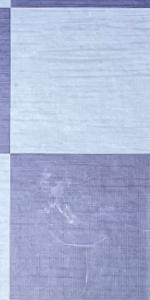
Label: Empty